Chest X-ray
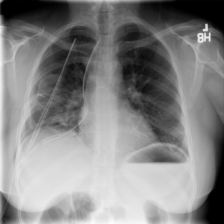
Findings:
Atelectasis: positive
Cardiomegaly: negative
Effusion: negative
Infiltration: negative
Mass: negative
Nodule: negative
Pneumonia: negative
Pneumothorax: negative
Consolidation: negative
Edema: negative
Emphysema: positive
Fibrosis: negative
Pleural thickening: negative
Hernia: negative